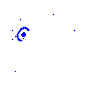
Particle: proton